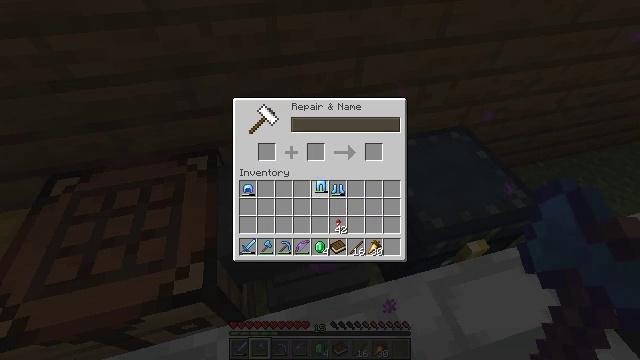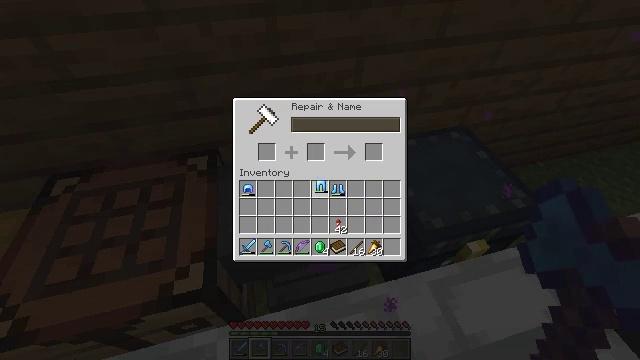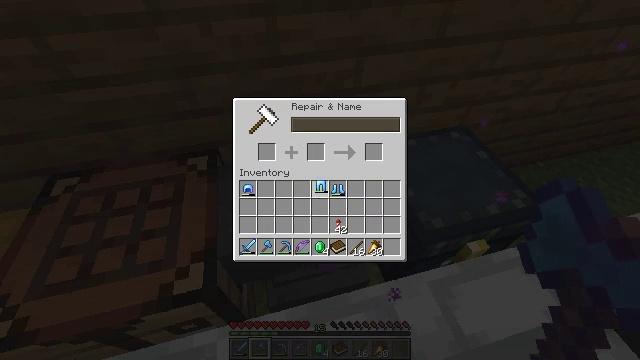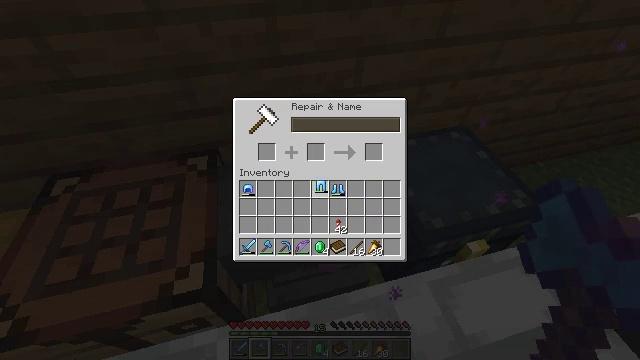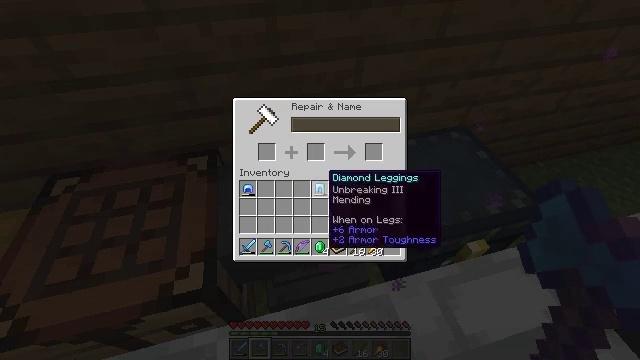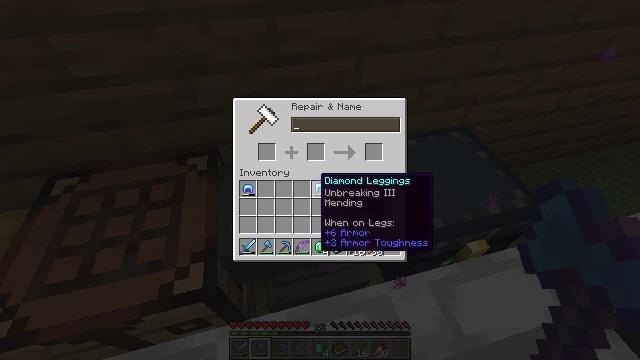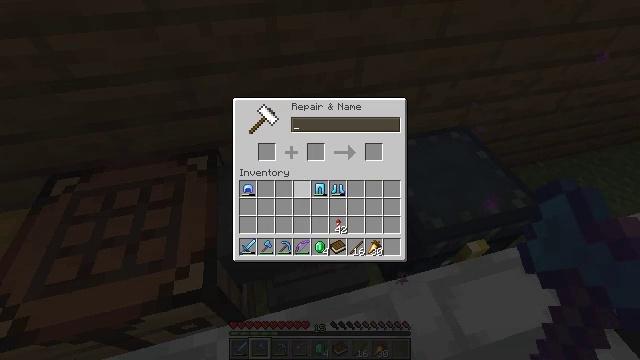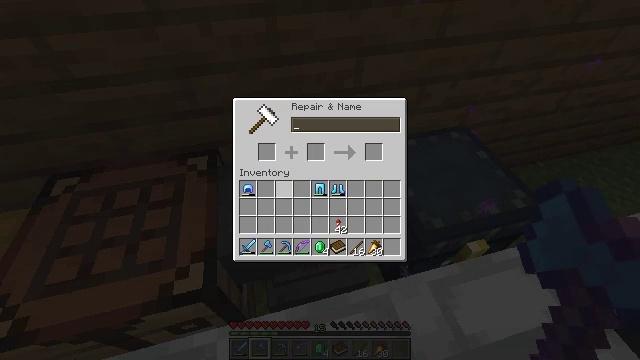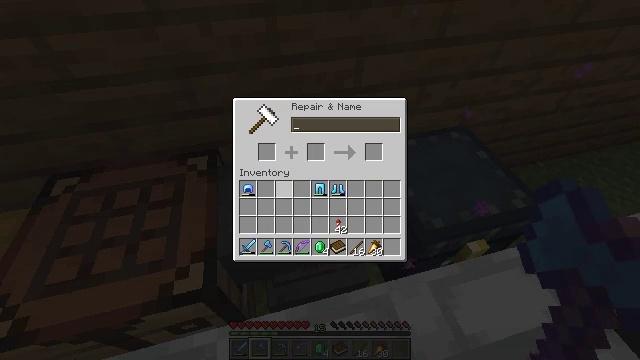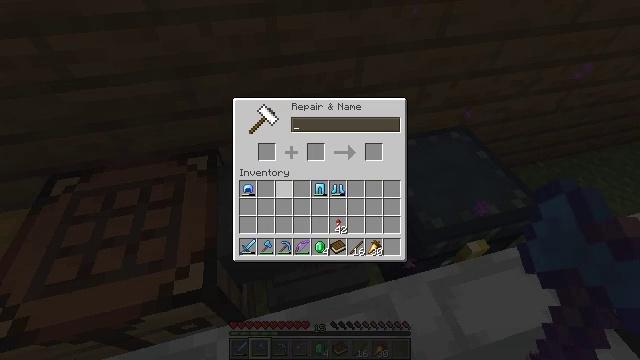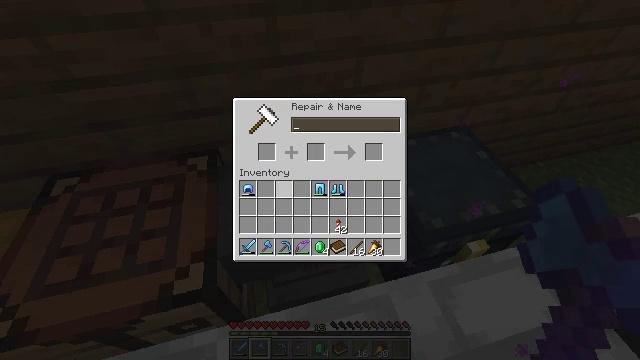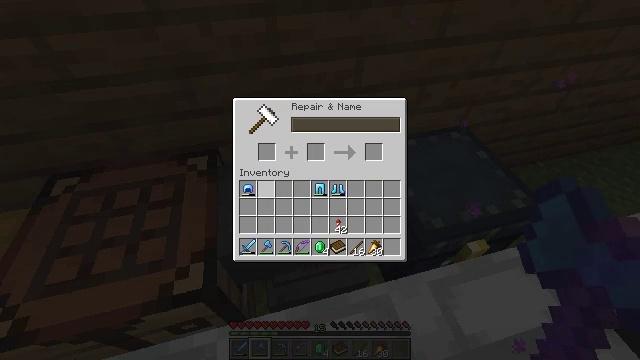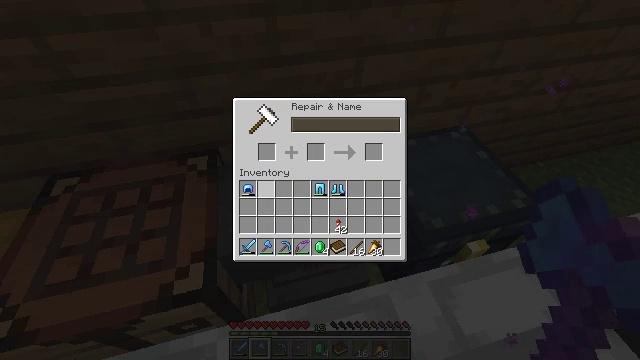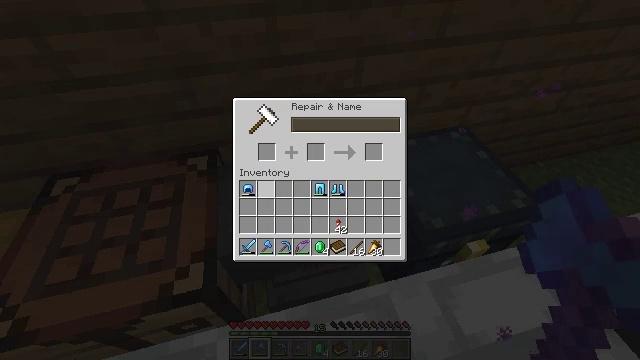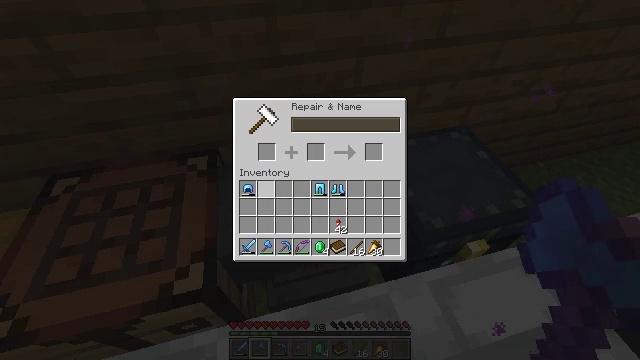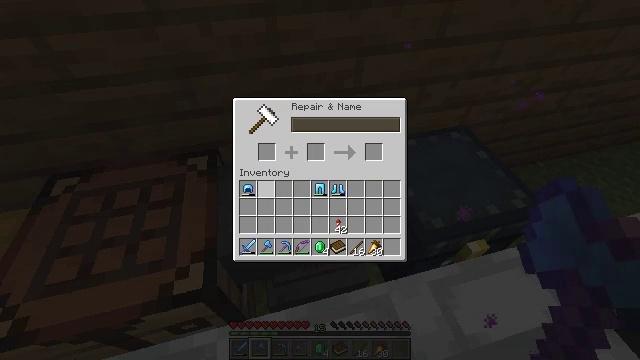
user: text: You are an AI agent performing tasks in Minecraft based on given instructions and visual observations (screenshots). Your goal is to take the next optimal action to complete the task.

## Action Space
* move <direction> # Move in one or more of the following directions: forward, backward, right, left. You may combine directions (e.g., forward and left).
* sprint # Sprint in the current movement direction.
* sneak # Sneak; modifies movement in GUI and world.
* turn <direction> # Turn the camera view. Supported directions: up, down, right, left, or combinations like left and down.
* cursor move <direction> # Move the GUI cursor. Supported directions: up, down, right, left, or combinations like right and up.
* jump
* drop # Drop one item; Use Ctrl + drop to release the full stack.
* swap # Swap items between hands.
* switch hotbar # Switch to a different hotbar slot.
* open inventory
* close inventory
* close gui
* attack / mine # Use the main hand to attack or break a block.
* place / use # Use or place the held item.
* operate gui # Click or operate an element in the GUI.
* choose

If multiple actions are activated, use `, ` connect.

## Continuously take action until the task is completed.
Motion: motion action
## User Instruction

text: Gather spruce leaves to collect foliage.
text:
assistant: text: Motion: operate gui
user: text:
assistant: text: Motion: operate gui
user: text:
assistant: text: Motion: operate gui
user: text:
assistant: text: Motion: no_op
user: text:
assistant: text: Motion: cursor move left
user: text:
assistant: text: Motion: cursor move left
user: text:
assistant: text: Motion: cursor move left
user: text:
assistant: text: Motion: no_op
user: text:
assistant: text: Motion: no_op
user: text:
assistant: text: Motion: sneak
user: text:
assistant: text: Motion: sneak
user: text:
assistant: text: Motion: sneak
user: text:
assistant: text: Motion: sneak
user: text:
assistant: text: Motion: sneak
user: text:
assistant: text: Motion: sneak
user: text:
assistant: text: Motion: sneak, cursor move right
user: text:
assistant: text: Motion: no_op
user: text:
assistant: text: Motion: no_op
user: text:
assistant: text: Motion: cursor move right
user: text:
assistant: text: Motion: cursor move right
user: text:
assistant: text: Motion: cursor move right
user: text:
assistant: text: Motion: cursor move right
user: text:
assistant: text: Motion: no_op
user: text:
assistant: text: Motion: no_op
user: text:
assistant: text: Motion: no_op
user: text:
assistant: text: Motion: no_op
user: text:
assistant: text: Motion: no_op
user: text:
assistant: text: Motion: no_op
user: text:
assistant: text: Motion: no_op
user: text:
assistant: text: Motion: no_op